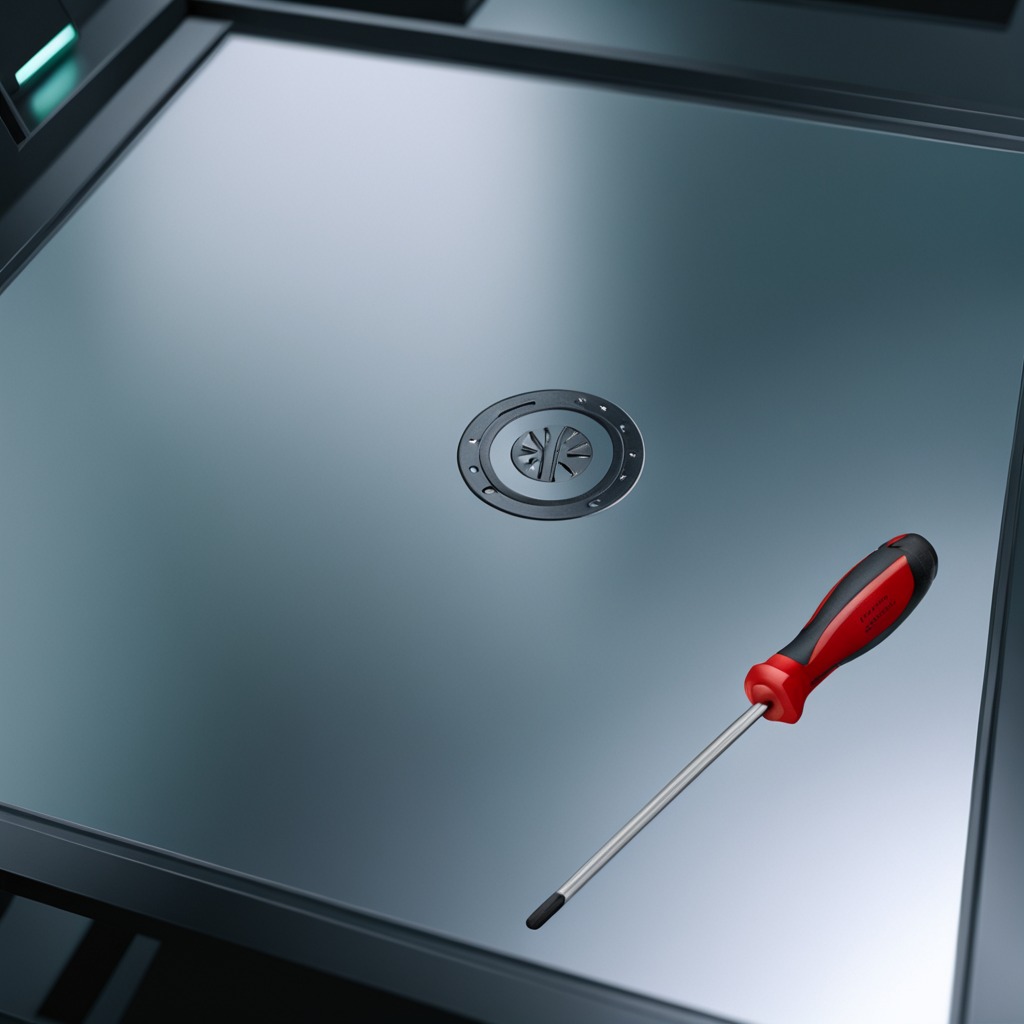
A screwdriver lying on a metal table in a machine shop under fluorescent lights.